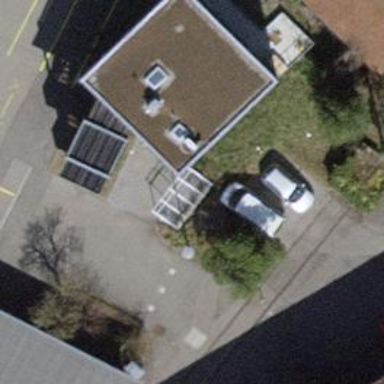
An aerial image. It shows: High mast lamp mount.